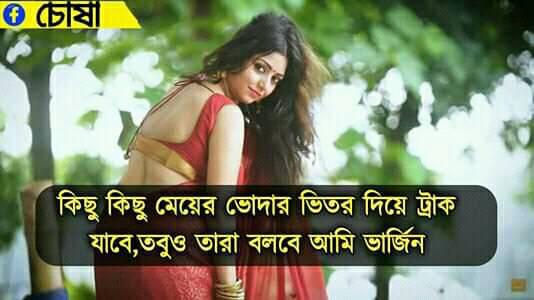
Caption: কিছু কিছু মেয়ের ভোদার ভিতর দিয়ে ট্রাক যাবে, তবুও তারা বলবে আমি ভার্জিন
Label: hate